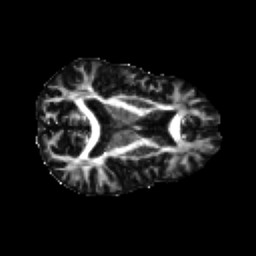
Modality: FA
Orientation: axial
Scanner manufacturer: ge
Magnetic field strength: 3 T
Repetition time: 8.8 s
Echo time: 0.085 s